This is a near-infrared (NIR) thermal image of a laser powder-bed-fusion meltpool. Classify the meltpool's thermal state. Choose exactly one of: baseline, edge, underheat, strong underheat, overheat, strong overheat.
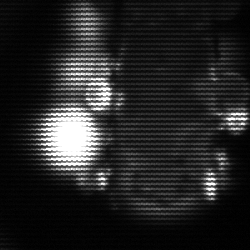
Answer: strong underheat